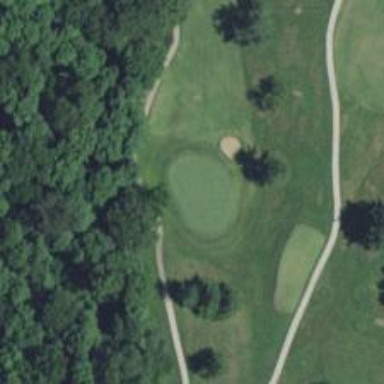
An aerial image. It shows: View of golf hole.